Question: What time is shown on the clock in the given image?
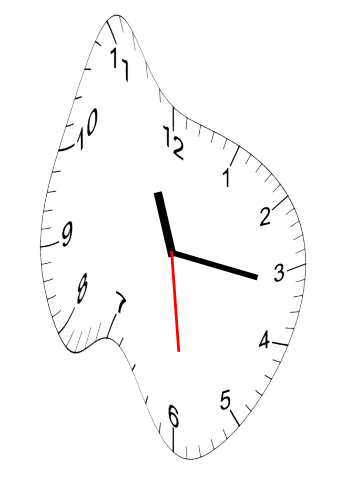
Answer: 11:16:29